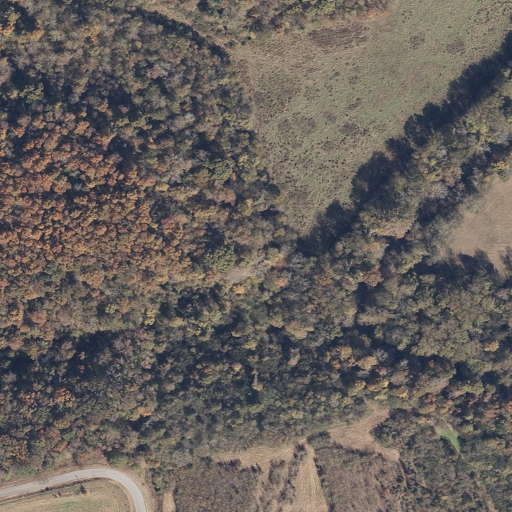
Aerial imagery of valley in Alabama named Stout Hollow containing deciduous forest, woody wetlands, pasture, mixed forest, and open development